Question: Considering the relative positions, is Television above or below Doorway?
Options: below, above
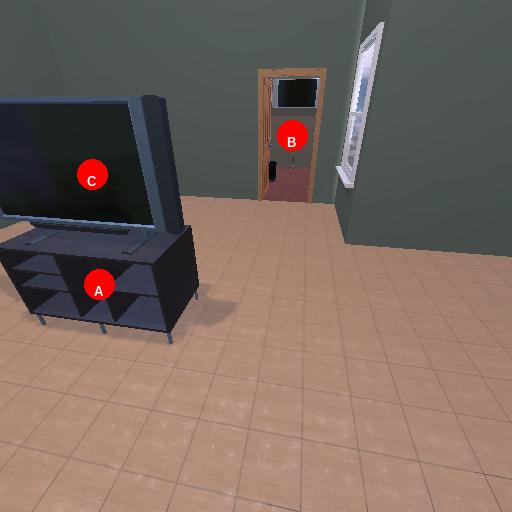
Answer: below